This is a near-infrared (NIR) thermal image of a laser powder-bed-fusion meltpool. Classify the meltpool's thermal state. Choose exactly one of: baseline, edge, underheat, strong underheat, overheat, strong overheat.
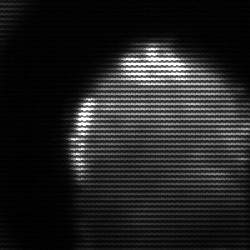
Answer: edge